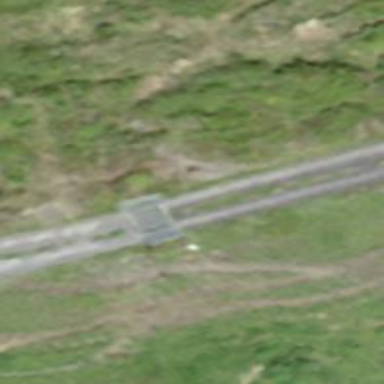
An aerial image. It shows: Cattle grid barrier.